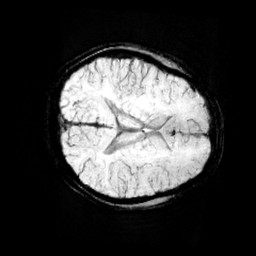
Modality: minIP
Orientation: axial
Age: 12
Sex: female
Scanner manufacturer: siemens
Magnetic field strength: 3 T
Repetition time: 0.027 s
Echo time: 0.02 s